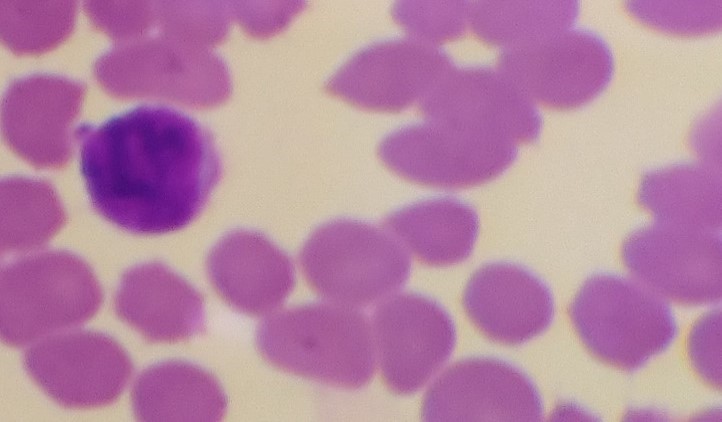
White blood cell type: Lymphocyte